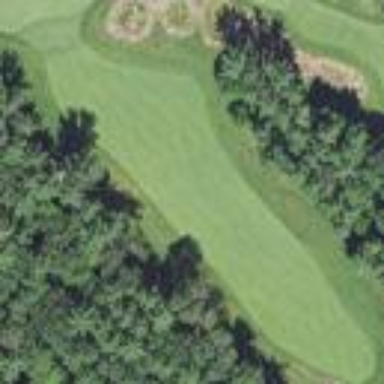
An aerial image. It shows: Golf fairway surrounded by grass.